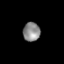
Tissue: prostate
Cell type: T cells
Senescence score: 0.3406
Nuclear area (px): 318
Mean DAPI intensity: 137.516